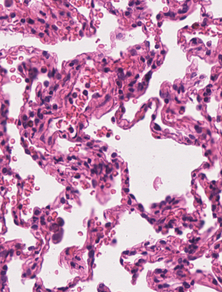
Tumor epithelial tissue: no
Tumor-associated stroma tissue: no
Normal tissue: yes